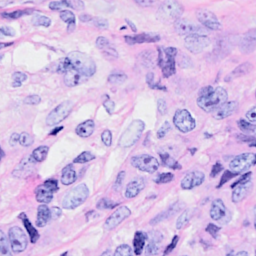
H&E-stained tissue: Breast